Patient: sex F, age 56
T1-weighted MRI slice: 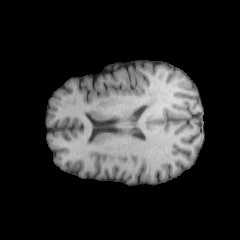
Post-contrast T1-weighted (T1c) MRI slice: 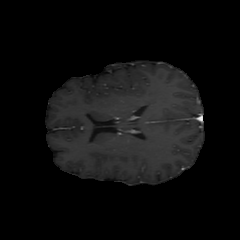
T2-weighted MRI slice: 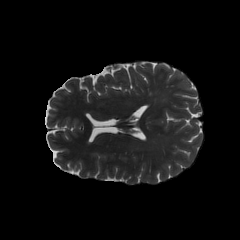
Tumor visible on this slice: no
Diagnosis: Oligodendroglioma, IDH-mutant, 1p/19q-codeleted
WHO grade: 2